Field crop: maize
Growth stage: 1
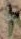
Species: atriplex